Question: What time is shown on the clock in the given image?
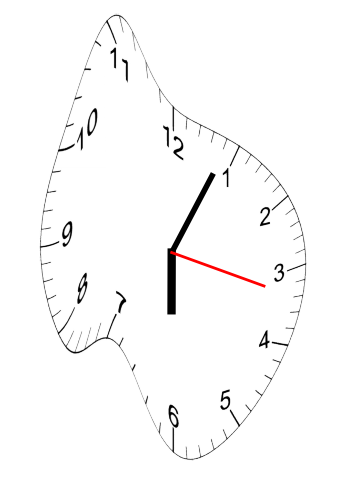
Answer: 06:04:17